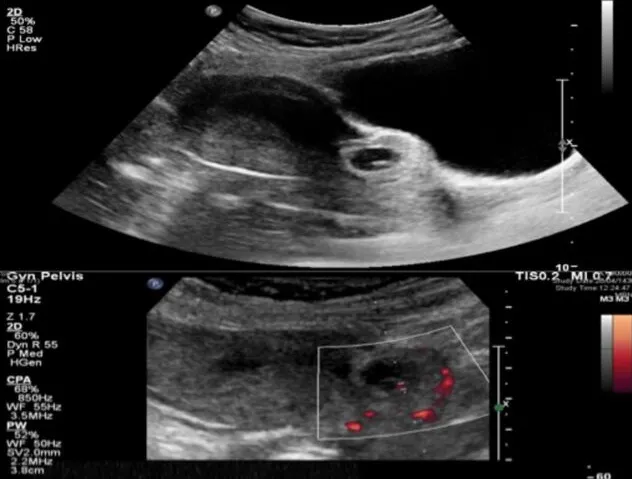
Transvaginal ultrasound shows gestational sac with a viable embryo on the lower part of the uterus at the site of the cesarean section scar.
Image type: radiology (ultrasound)